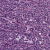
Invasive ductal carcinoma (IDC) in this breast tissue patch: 1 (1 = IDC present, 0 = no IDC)